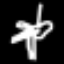
Label: palm tree